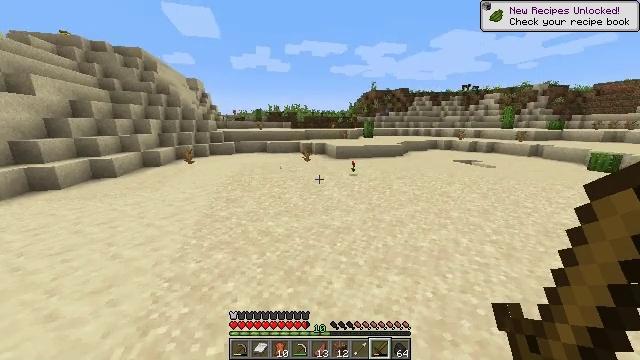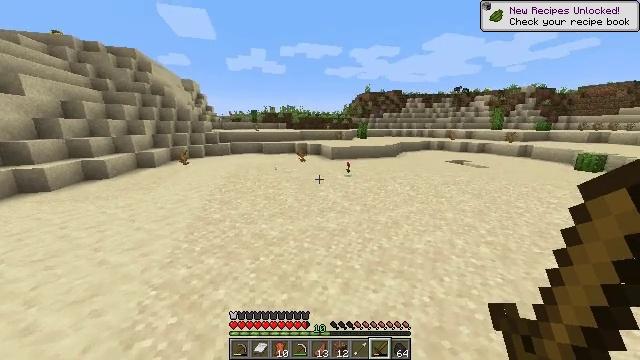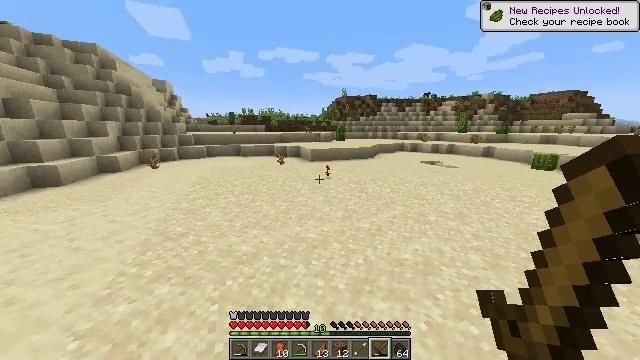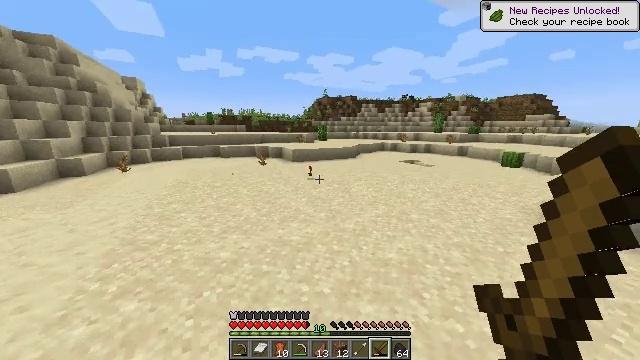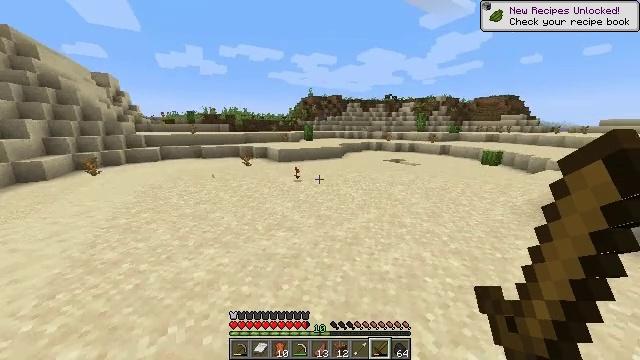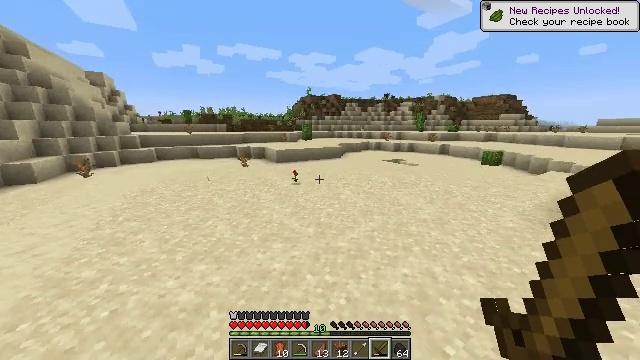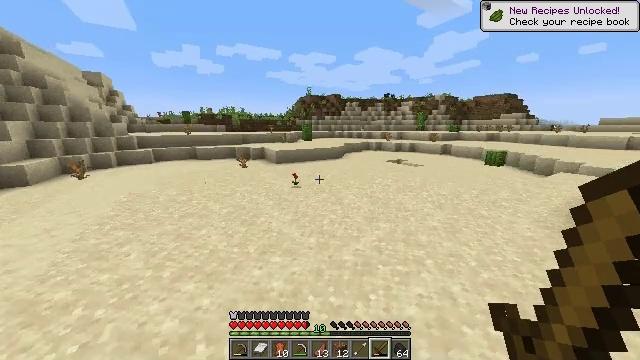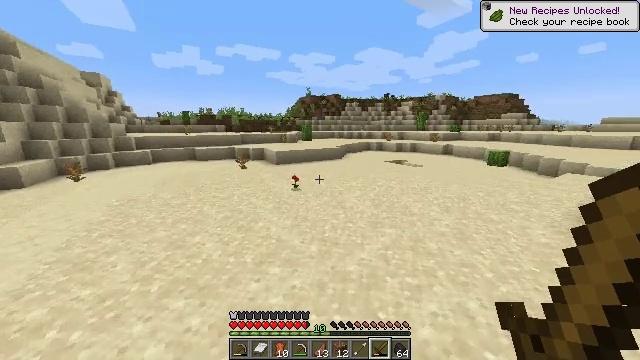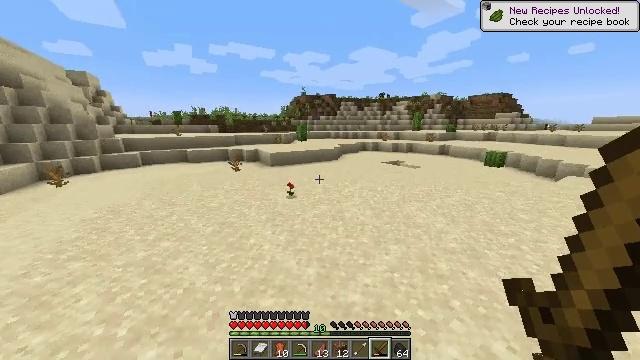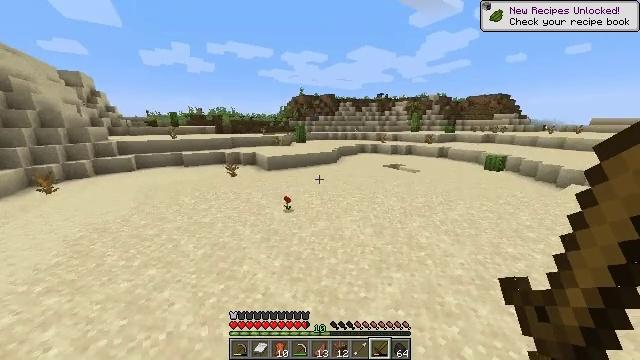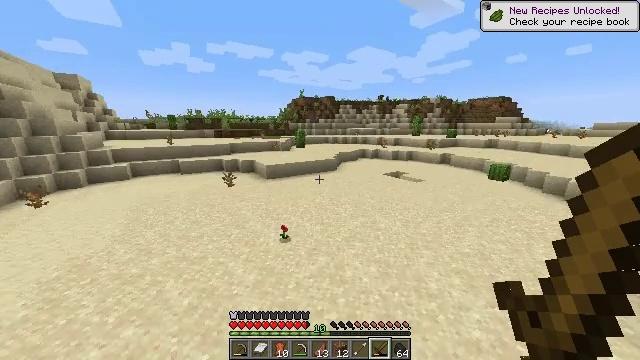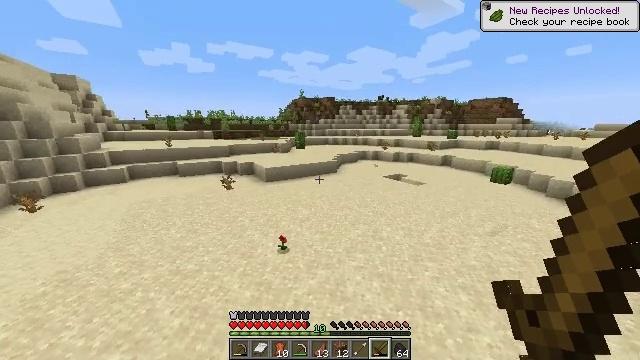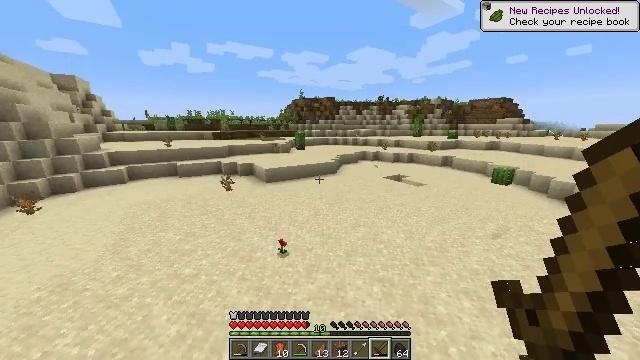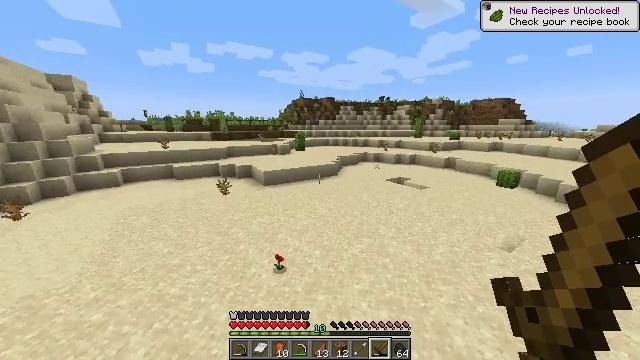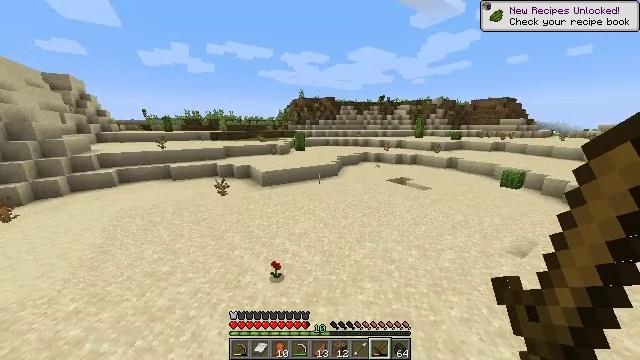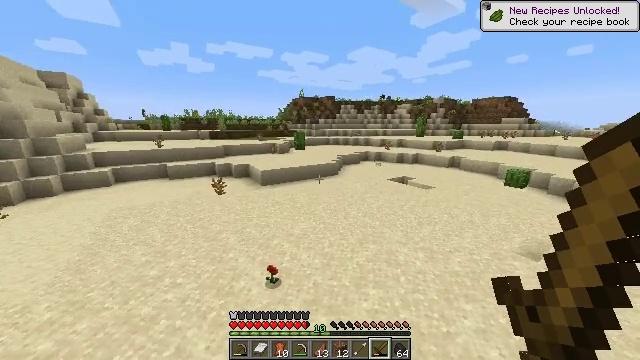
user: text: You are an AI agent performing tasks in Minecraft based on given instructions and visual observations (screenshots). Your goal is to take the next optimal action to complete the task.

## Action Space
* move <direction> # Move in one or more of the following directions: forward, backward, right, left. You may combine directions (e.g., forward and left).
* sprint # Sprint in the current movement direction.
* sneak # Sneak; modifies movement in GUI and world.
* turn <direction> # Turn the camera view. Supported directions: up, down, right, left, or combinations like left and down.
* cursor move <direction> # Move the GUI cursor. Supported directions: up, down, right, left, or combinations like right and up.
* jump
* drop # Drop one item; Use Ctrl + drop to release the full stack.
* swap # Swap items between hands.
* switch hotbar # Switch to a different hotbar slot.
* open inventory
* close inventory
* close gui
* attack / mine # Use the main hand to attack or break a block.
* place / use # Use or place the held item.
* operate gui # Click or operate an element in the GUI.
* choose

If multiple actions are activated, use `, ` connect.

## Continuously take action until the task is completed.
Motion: motion action
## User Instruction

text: Break the cactus block.
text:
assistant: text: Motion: move forward, sprint, turn right
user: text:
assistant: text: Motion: move forward, turn right
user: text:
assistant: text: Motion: move forward, sprint, turn right
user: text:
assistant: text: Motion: move forward, sprint, turn right
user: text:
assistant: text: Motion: move forward, sprint
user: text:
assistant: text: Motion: move forward, sprint
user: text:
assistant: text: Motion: move forward
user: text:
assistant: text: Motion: move forward, turn right, jump
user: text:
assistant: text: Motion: move forward, jump
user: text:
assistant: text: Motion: move forward, jump
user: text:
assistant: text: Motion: move forward, jump
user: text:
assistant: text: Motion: move forward, jump
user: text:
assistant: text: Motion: move forward, jump
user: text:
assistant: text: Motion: move forward, jump
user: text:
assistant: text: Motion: move forward, jump
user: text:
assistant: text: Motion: move forward, jump
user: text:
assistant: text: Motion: move forward, jump
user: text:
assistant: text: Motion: move forward, jump
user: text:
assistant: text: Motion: move forward, turn right and down, jump
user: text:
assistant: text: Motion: move forward, sprint, turn right and down, jump
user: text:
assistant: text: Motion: move forward, sprint, turn right and down, jump
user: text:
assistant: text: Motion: move forward, sprint, turn right, jump
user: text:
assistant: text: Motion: move forward, sprint, turn right, jump
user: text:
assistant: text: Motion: move forward, sprint, turn right, jump
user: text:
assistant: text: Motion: move forward, jump
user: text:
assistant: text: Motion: move forward, jump
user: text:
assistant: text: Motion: move forward, jump
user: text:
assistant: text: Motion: move forward, jump
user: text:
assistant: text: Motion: move forward, jump
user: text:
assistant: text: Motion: move forward, jump